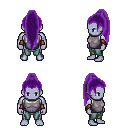
a pixel art fantasy rpg character, male body template, dark elf, purple skin, steel chest armor, teal pants, purple extra-long topknot hairstyle, leather bracers, four views (front, back, left, right), 2x2 character sprite sheet, small pixel art, hard edges, no anti-aliasing